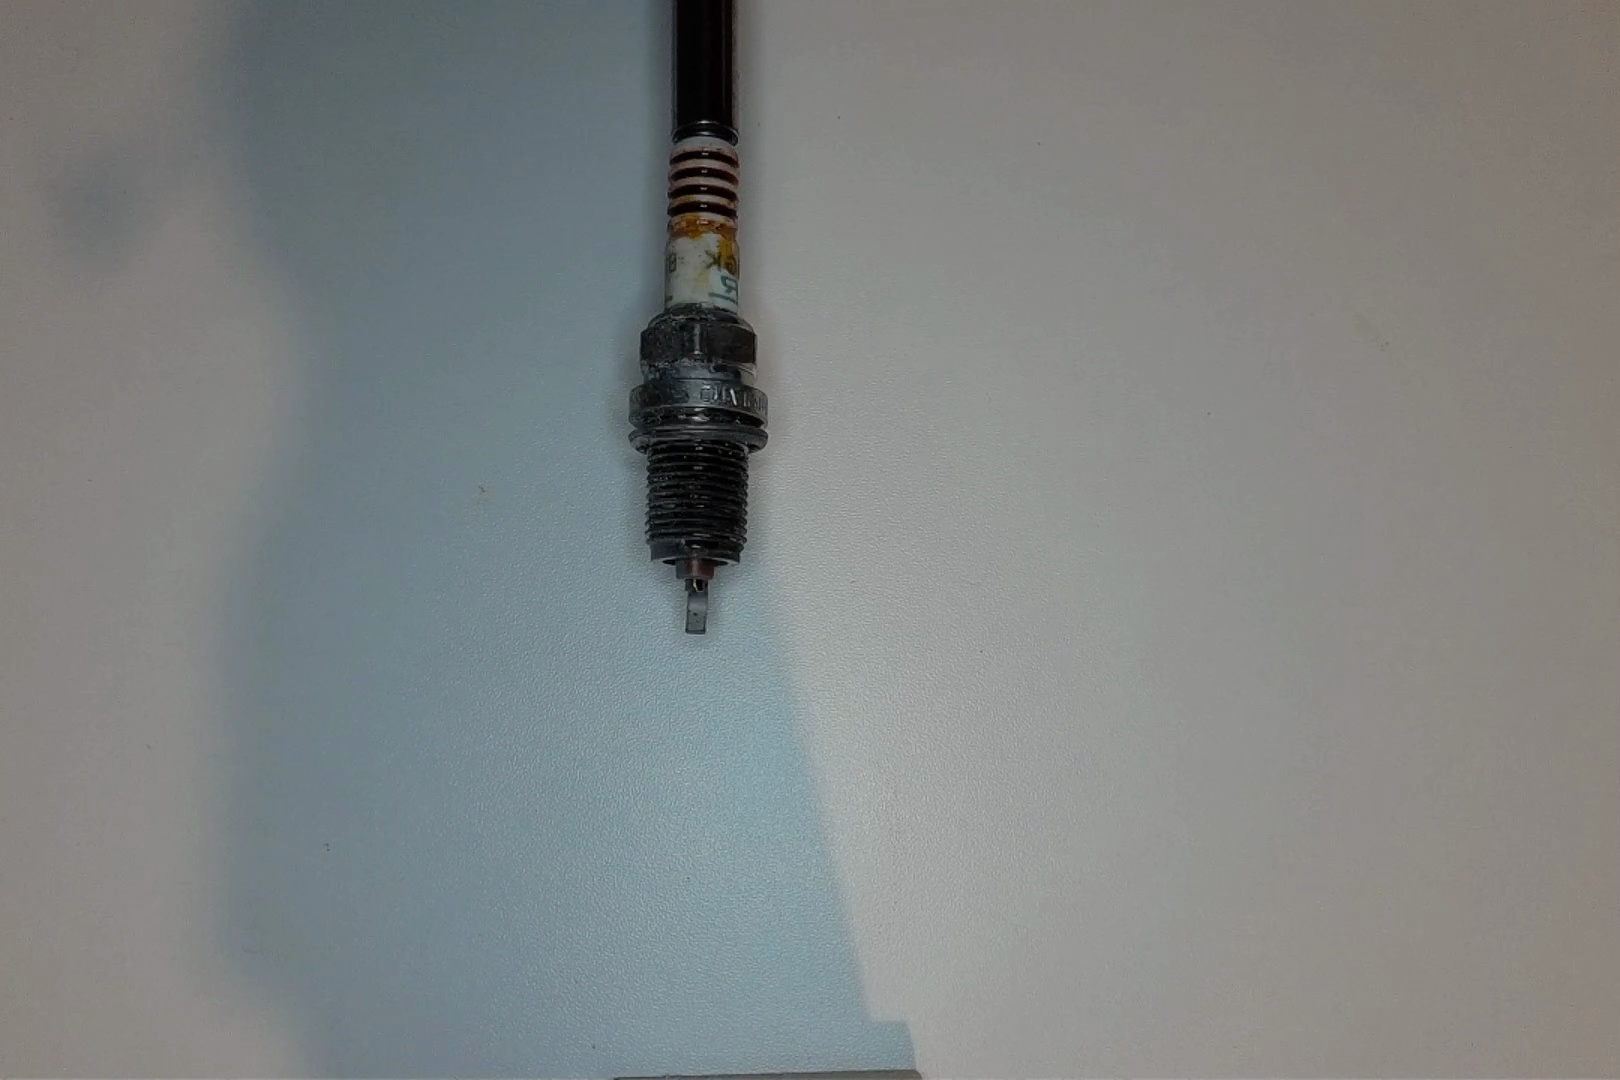
Label: anomaly